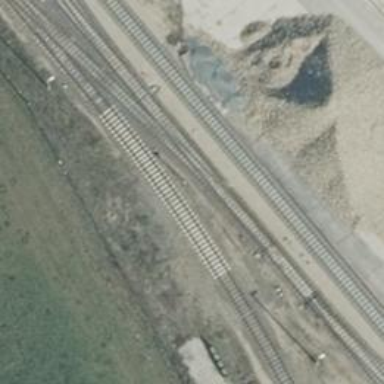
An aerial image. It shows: Railway spur service.